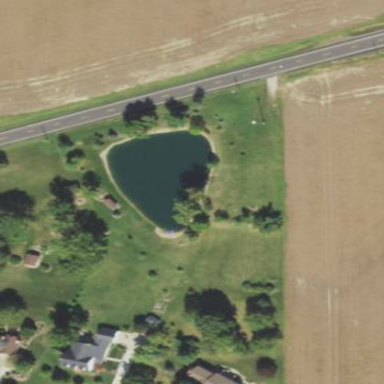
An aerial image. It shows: Fishpond surrounded by water.